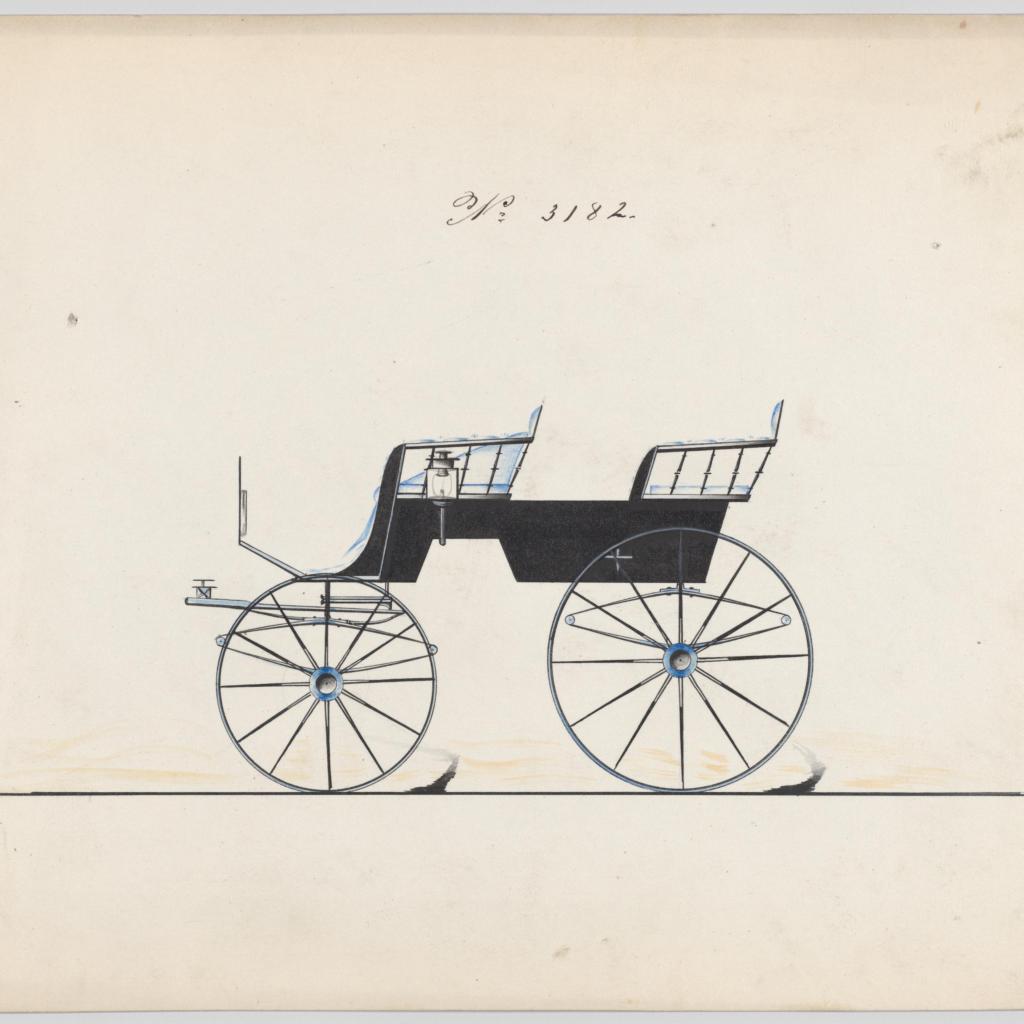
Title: Design for T-Cart, no. 3182
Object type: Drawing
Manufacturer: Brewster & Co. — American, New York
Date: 1876
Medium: Pen and black ink, watercolor and gouache with gum arabic
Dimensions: Sheet: 6 15/16 in. (17.6 cm)
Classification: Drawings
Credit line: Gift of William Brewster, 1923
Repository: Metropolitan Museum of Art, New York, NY